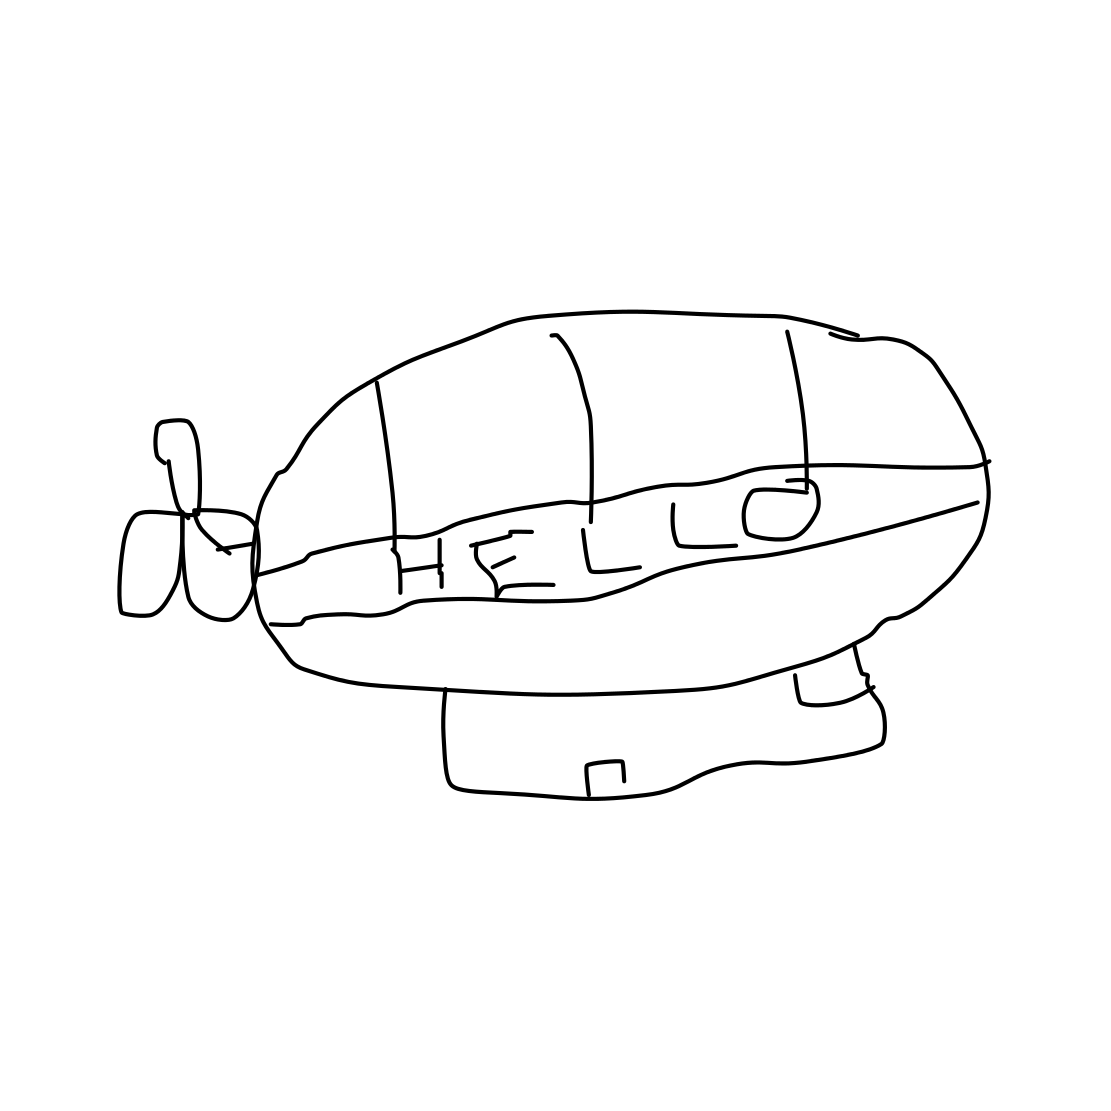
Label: blimp